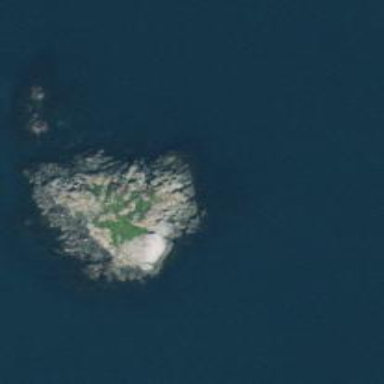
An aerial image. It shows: Islet along the coastline.